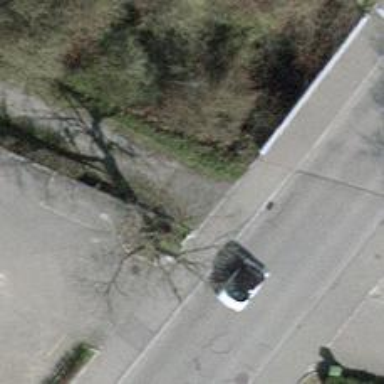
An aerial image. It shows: Bollard barrier.